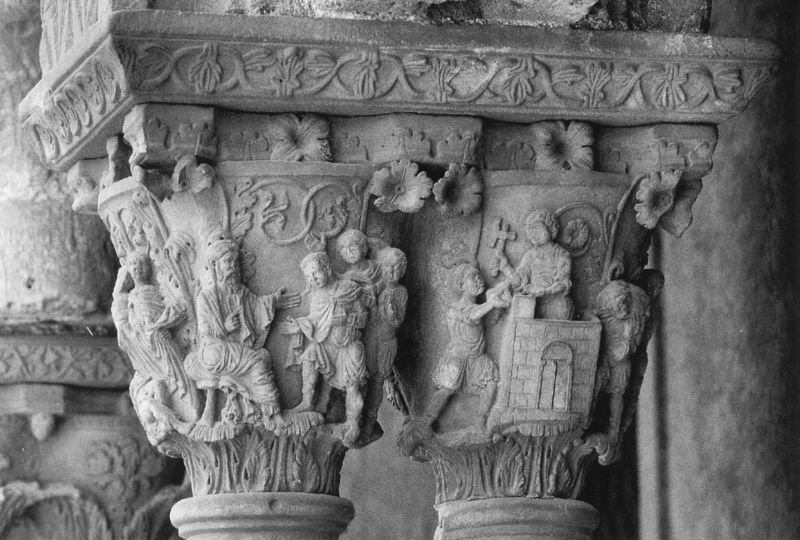
Titel: Kreuzgang
Standort: Monreale, Dom (EU - I - Sizilien)
Schlagwörter: angriff, dunkel, hand, mann, weiß, menschen, sitzen, blume, blumen, grau, hell, schwarz, szene, säule, säulen, tür, muster, ornament, bart, bärte, architektur, sockel, stehen, stein, hände, kirche, sitzend, kind, blatt, kinder, turm, engel, relief, bogen, man, mauer, detail, floral, ornamente, plastik, foto, burg, motiv, hocken, schwarzweiß, waffe, kapitelle, kathedrale, kapitell, fries, sims, gesims, christus, axt, hammer, priester, romanik, sitzender, fotographie, christentum, helfen, kapitel, motive, verziehrung, akanthus, romanisch, romanisches kapitell, heiligenlegende, kreug, knönig, korinthos, lehrender, helenismus, khorinthos, skulpotur